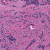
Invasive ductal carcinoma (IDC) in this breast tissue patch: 1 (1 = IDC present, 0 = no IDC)